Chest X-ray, PA view. Patient: 59 years old, sex M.
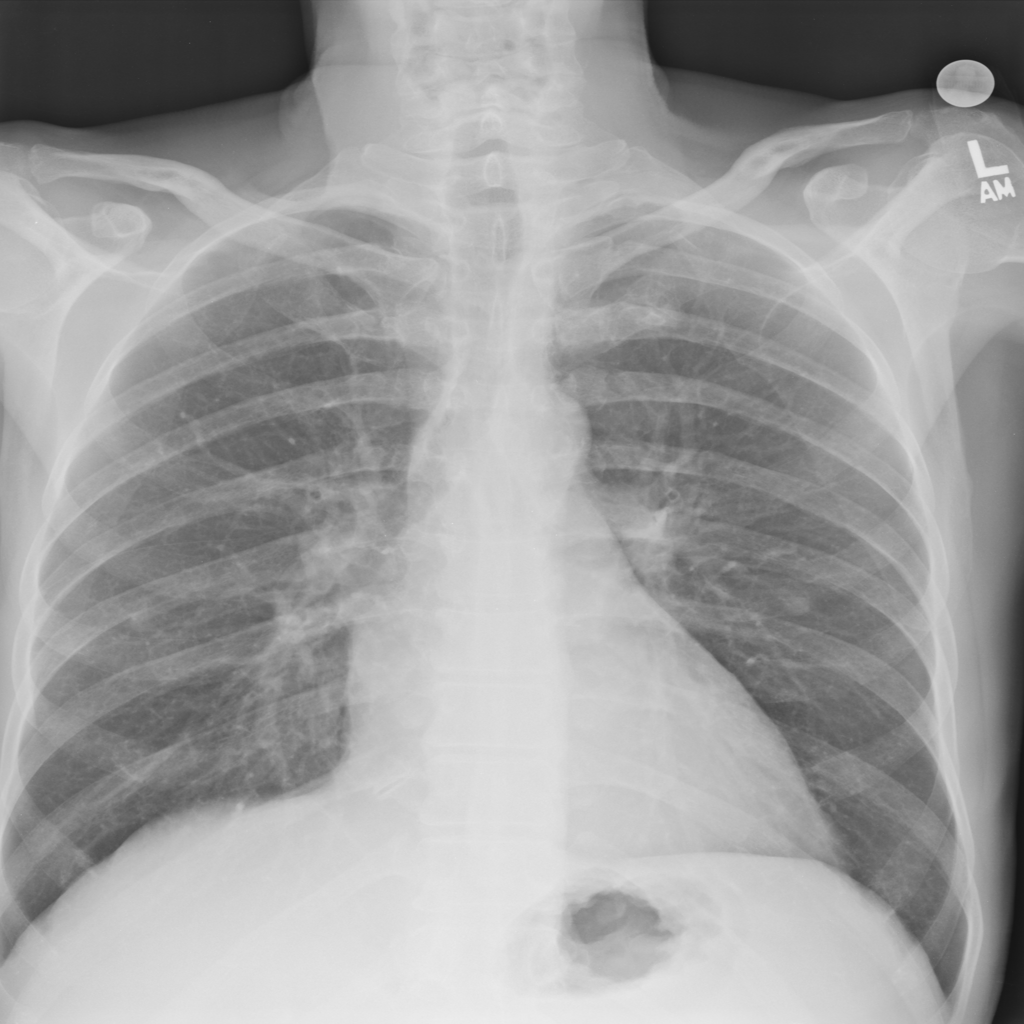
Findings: No Finding